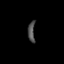
Tissue: lung
Cell type: Epithelial cells
Senescence score: 0.2059
Nuclear area (px): 145
Mean DAPI intensity: 76.248